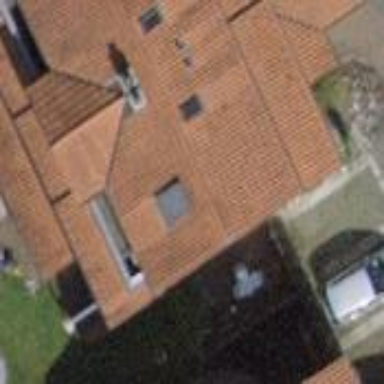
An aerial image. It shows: Terrace building with gabled roof.